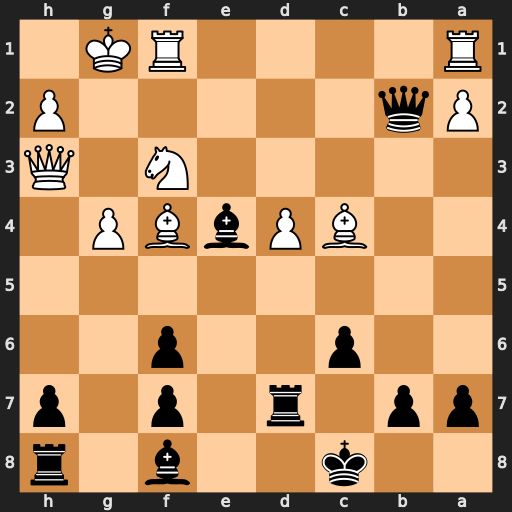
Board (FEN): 2k2b1r/pp1r1p1p/2p2p2/8/2BPbBP1/5N1Q/Pq5P/R4RK1
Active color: b
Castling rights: -
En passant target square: -
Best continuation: Bxf3 Qxf3 Qxd4+ Be3 Qxc4